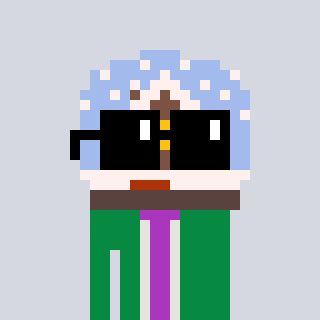
a pixel art character with square black sunglasses, a snow globe-shaped head and a green-colored body on a cool background